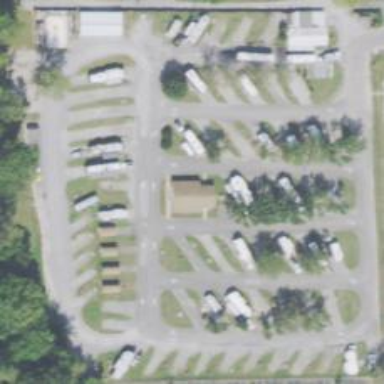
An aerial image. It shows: Caravan site for tourism.